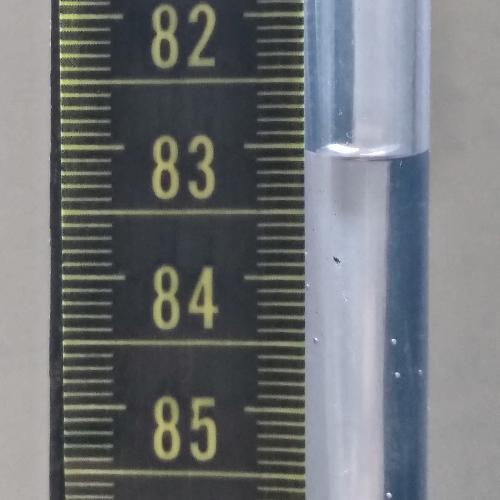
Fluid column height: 83.0 cm